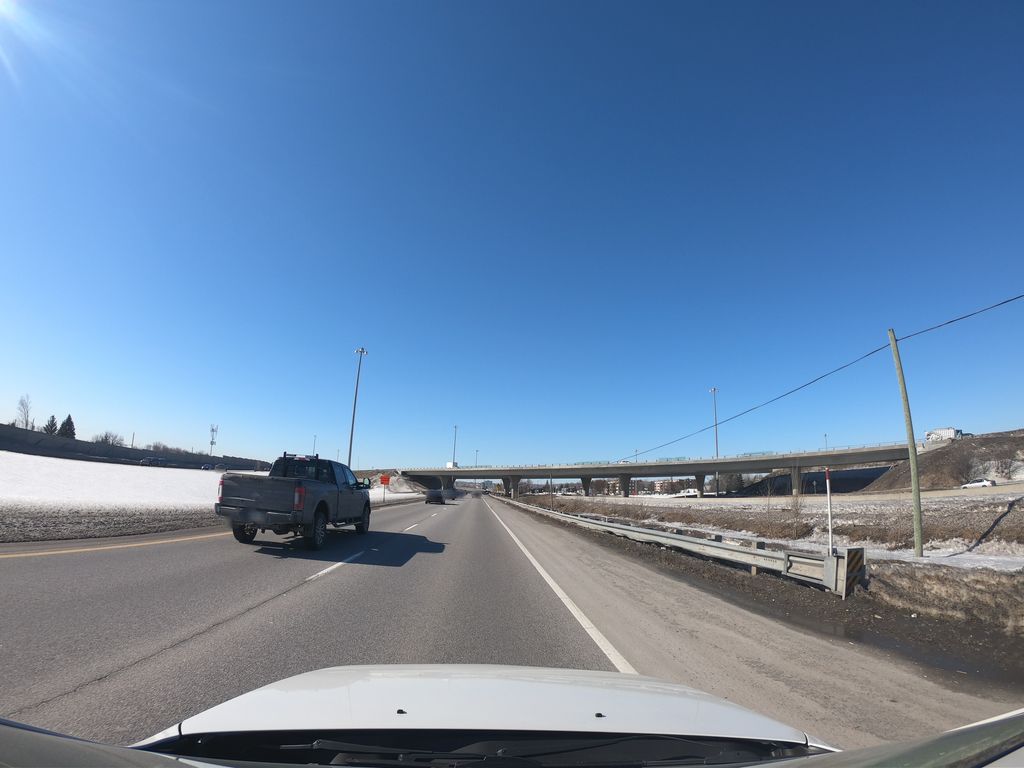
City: ottawa-gatineau